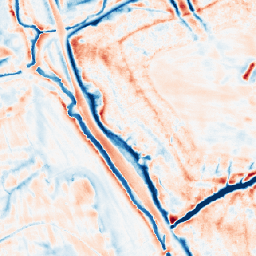
Category: edge_preserving
Decomposition family: bilateral
Decomposition parameters: d: 21
sigma_color: 25
sigma_space: 100
Upsampling method: area
Upsampling parameters: scale: 4
Upsampling scale: 4